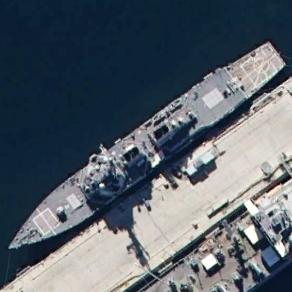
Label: destroyer